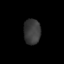
Tissue: lung
Cell type: Myeloid cells
Senescence score: 0.2232
Nuclear area (px): 421
Mean DAPI intensity: 57.271